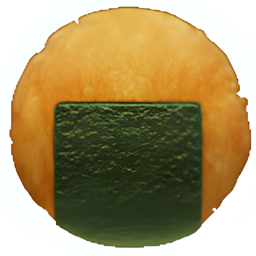
Name: rice cracker
Emoji: 🍘
Group: Food & Drink
Sub-group: food-asian